Field crop: maize
Growth stage: 1
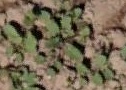
Species: convolvulus